Question: I'm wanting to create a responsive Mailchimp embed form with Bootstrap. I embedded the form but it's not responsive. It's only an issue for mobile devices. I want to be able to make the submit bottom go below the email input for mobile devices and both of these fields to be centred.

<URL>
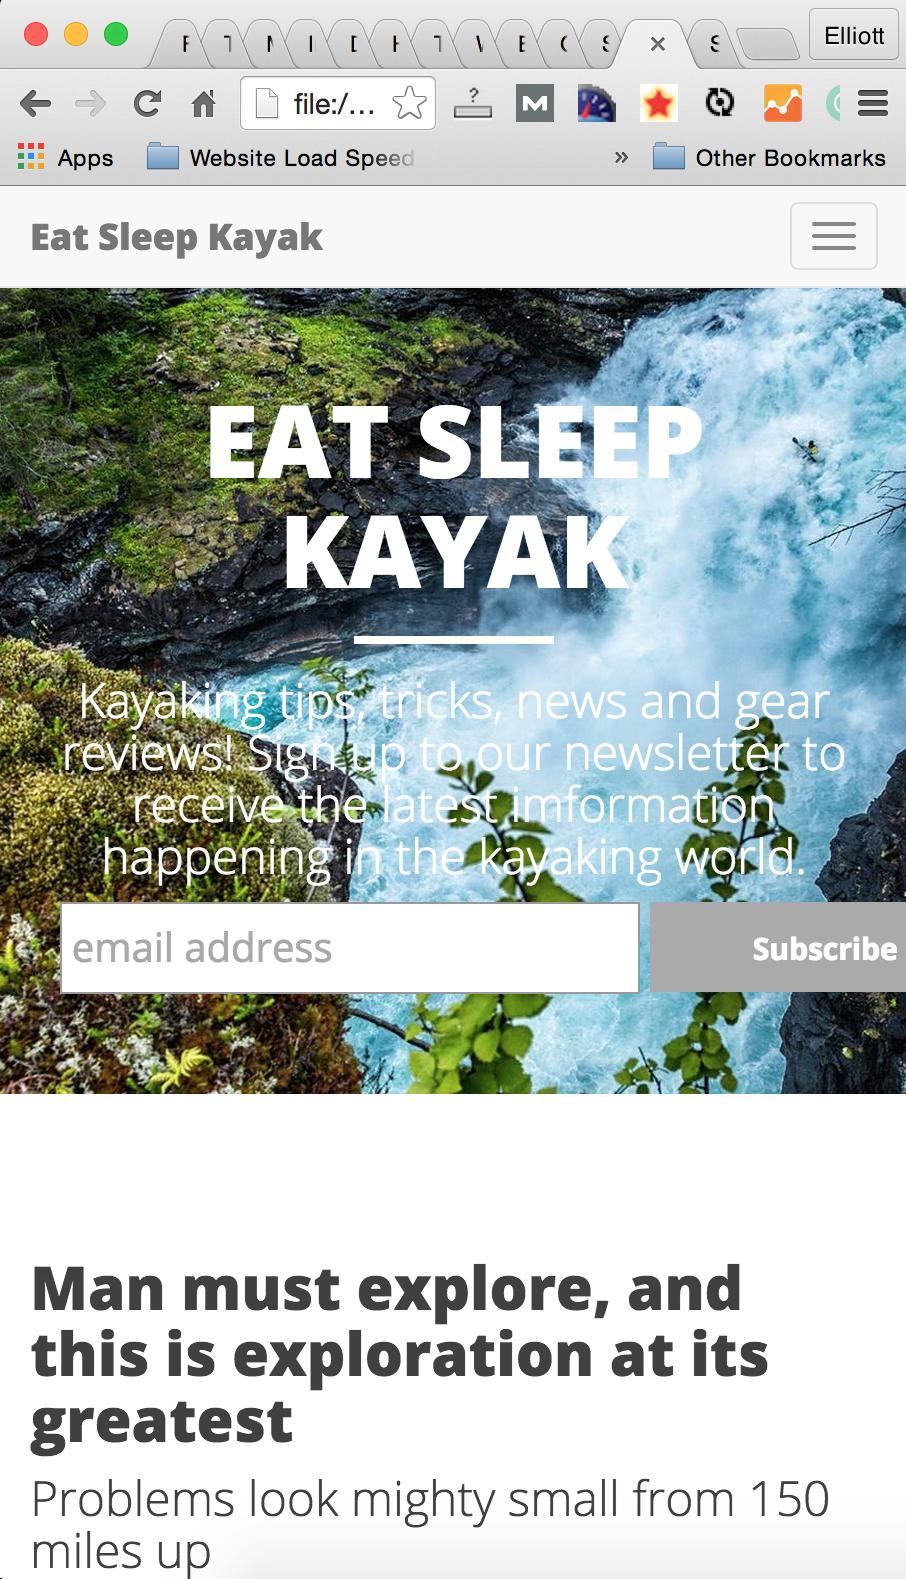
Answer: Just add this to your css Elliott
'''
@media (max-width:768px){
#mc_embed_signup .clear {clear:none; display:block !important;}
}
'''
Now the signup and the button will be on separate lines as well as centered. You can then add custom margins and paddings to the signup box and the button without a problem.